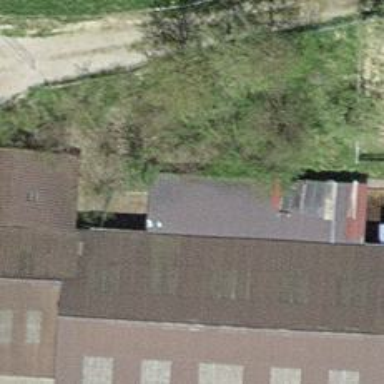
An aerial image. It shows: Garage building.